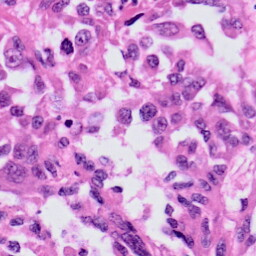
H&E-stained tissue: Skin